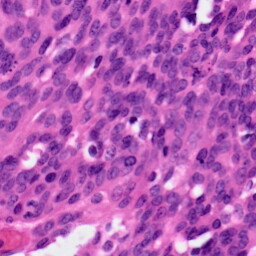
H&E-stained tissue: Ovarian